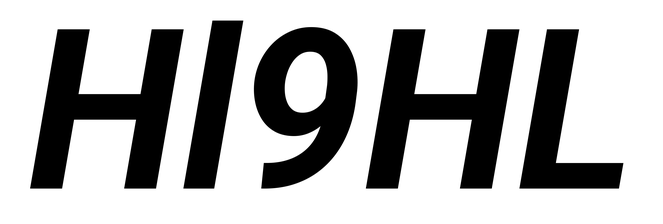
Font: Roboto-Italic_Bold_Italic